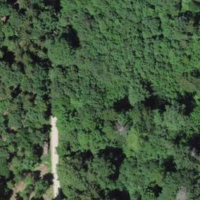
EUNIS habitat code: 41
Species observed at this site:
Ilex aquifolium